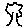
Label: tree